Question: After switching to Windows 7 x64 the weight indicator device connected to a serial port started to behave differently than in Windows 7 x32.
It seems that timing of read operations or read buffer behavior is little different.
I am monitoring the output on serial port COM2 with <URL> and get different results:
Under x64 it shows:
'''
<PHONE> 00 11<CR><LF>z0011807 00 11<CR><LF>
<PHONE> 00 11<CR><LF> <PHONE> 00 11<CR>
<LF> <PHONE> 00 11<CR><LF> <PHONE>
00 11<CR><LF> <PHONE> 00 11<CR><LF> 002948
5 00 11<CR><LF> <PHONE> 00 11<CR><LF>
<PHONE> 00 11<CR><LF> <PHONE> 00 11<CR><LF>
<PHONE> 00 11<CR><LF> <PHONE> 00 11<CR><LF>
<PHONE> 00 11<CR><LF> <PHONE> 00 11<CR><LF>
'''
Under x32 it shows:
'''
<PHONE> 20 11<CR><LF> <PHONE> 20 11<CR><LF>
<PHONE> 20 11<CR><LF> <PHONE> 20 11<CR><LF>
<PHONE> 20 11<CR><LF> <PHONE> 20 11<CR><LF>
<PHONE> 20 11<CR><LF> <PHONE> 20 11<CR><LF>
<PHONE> 20 11<CR><LF>z0012057 20 11<CR><LF>
<PHONE> 20 11<CR><LF> <PHONE> 20 11<CR><LF>
<PHONE> 20 11<CR><LF> <PHONE> 20 11<CR><LF>
<PHONE> 20 11<CR><LF> <PHONE> 20 11<CR><LF>
<PHONE> 20 11<CR><LF> <PHONE> 20 11<CR><LF>
<PHONE> 20 11<CR><LF> <PHONE> 20 11<CR><LF>
'''
The size of incoming data chunks tends to be more irregular on Windows x64 with this particular weight indicator device.
I am aware that this can be easily fixed on application level with waiting for complete data to come to the read buffer and then process it correctly but this serial port data are being currently processed by a 3rd party application that I cannot modify.
I am using FTDI USB serial converter:

Is there some system setting in Windows that could fix that?
Also we have very similar problem with another weight indicator connected directly to COM port on motherboard.
Thanks for any suggestions.
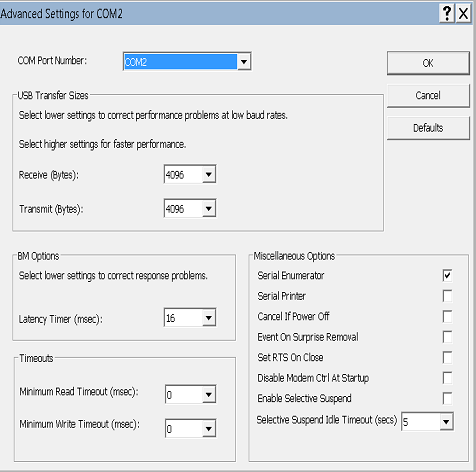
Answer: This is entirely normal, the amount of data you get in each call is timing sensitive. The faster the program runs, the fewer bytes it gets for each ReadFile() call. Getting 1 or 2 is normal, serial ports are slow.
Devices often send extra bytes to help programs figure out when they got the complete response. This scale does as well, just keep collecting bytes/chars until you get
. Don't be thrown off by extra line breaks added by a debugging tool. If you'd use, say, the .NET SerialPort class then you'd fix it simply by using its ReadLine() method.